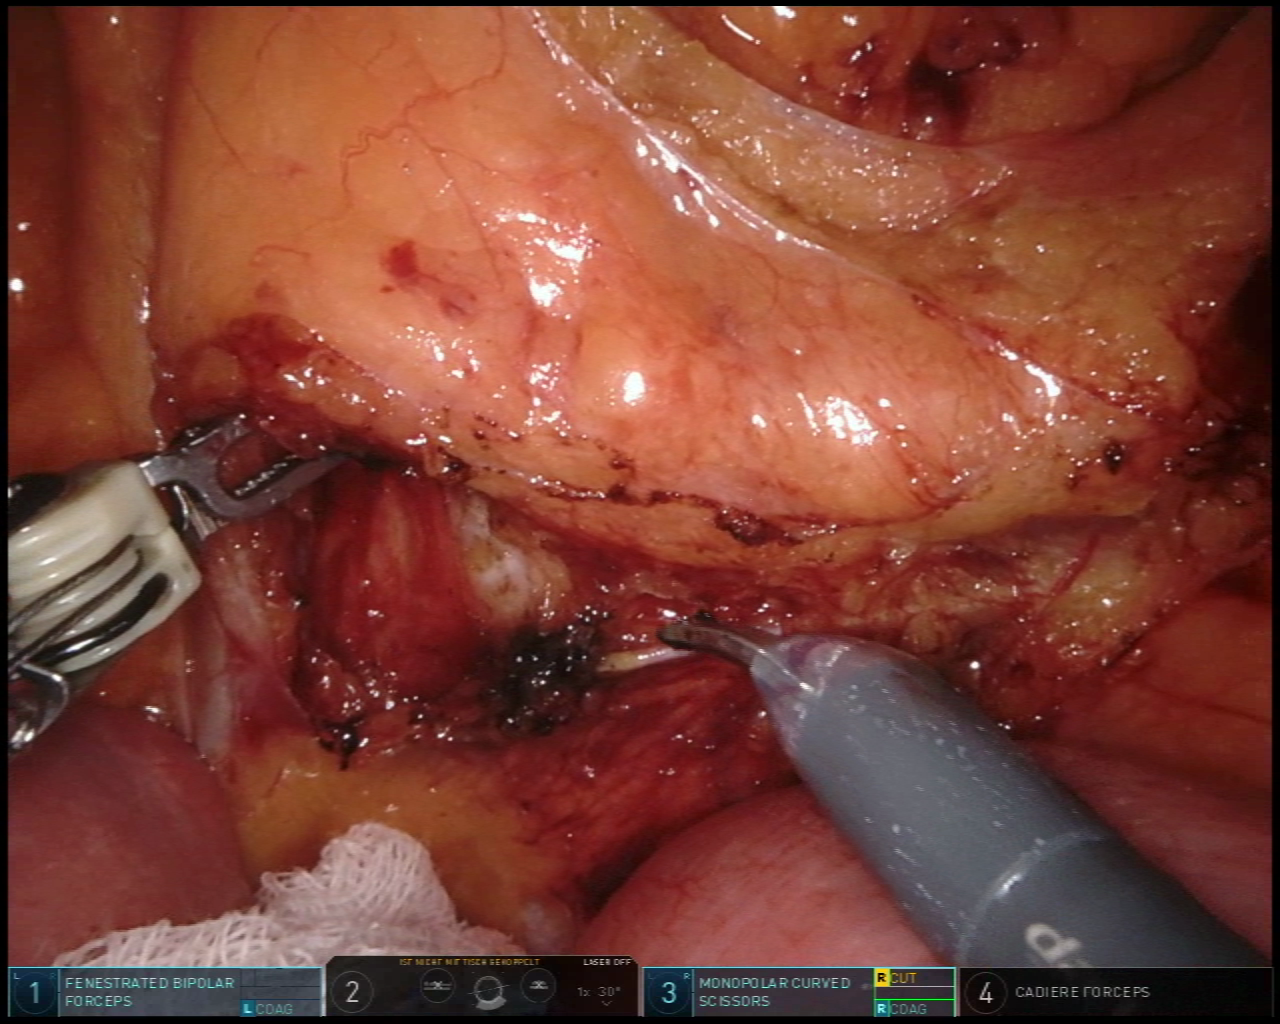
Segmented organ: small_intestine
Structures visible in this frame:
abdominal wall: no
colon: no
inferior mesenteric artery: no
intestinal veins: no
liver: no
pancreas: no
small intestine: yes
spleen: no
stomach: no
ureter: no
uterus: no
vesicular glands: no